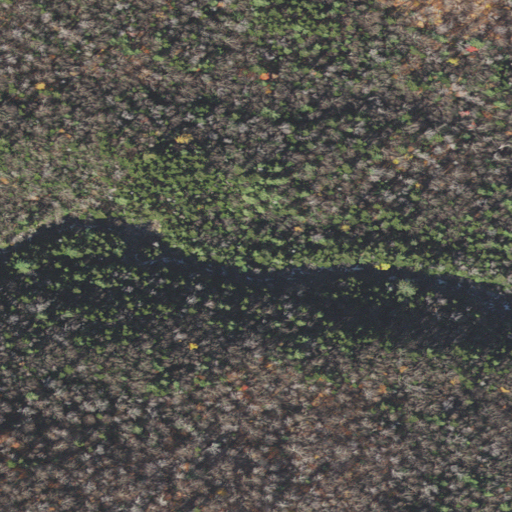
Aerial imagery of valley in New Hampshire named Great Gulf containing mixed forest, deciduous forest, and evergreen forest